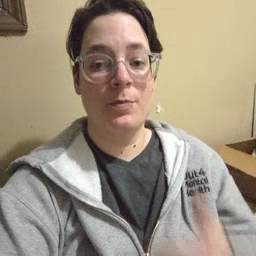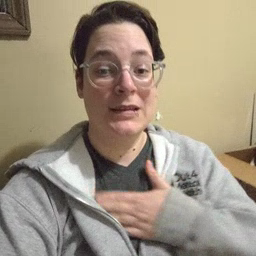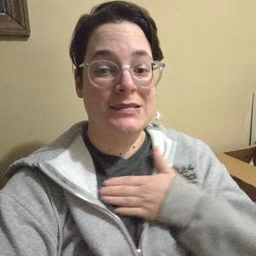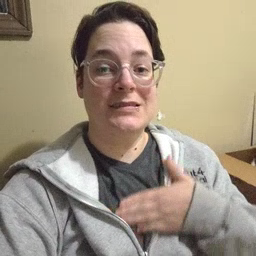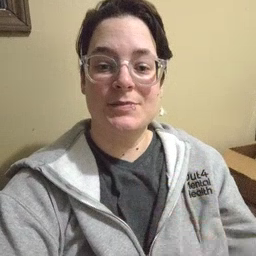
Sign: please